Question: I have a panel that is located at the bottom of the page. Inside its bottom toolbar, there's this button which I need to attach a tooltip to. Since this button is at the bottom of the page and there's no space below it, whenever a tooltip is displayed, it is drawn on top of the button - partially blocking it.
In order to avoid this behavior, I've been trying make the tooltip appear just over the button. At first this seemed simple, because the documentation says this can be simply accomplished by setting the tooltip <URL> property to ''top''.
However, when I mouse over the button, the current anchor setting for the tooltip does not seem to be taken into account - the tooltip simply falls back to its default behavior and continues to be displayed just to the right of the cursor:

Am I doing something wrong here?
Here's a snip of my code:
'''
Ext.define('Dashboard.view.companies.ListPanel', {
extend: 'Ext.grid.Panel',
// [snipped code]
bbar: [{
xtype: 'tbtext',
text: 'Filtre actuel:'
},{
xtype: 'button',
id: 'filter',
text: 'Societes traitees',
tooltip: {
text: 'Enlever ce filtre',
anchor: 'top'
}
}],
// [snipped code]
});
'''
I don't think that <URL> has anything to do with this problem, since I tried setting it to 'false' and it didn't change things.
Setting the anchor to 'top', 'left' and 'right' doesn't seem to have any effect.
I looked at the <URL> upon its creation.
Finally, I also tried setting <URL> to 'true' to no effect, which seems to point out that something fishy is going on.
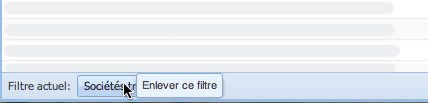
Answer: Here's how I worked it around after Geronimo's answer:
'''
// works
listeners: {
afterrender: function() {
Ext.create('Ext.tip.ToolTip',{
target: 'filter',
html: 'Enlever ce filtre',
anchor: 'top'
});
}
}
'''
Note that this way I'm using 'Ext.tip.Tooltip' instead of 'Ext.tip.QuickTip'. I didn't notice this before, but the QuickTips example actually uses Tooltips instead of QuickTips! It would seem that there's a bug in QuickTips that prevents anchoring from working right, because I tried this to the same result as before:
'''
// doesn't work as expected
listeners: {
afterrender: function() {
Ext.tip.QuickTipManager.register({
target: 'filter',
text: 'Enlever ce filtre',
anchor: 'top'
});
}
}
'''